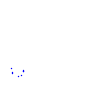
Particle: kaon